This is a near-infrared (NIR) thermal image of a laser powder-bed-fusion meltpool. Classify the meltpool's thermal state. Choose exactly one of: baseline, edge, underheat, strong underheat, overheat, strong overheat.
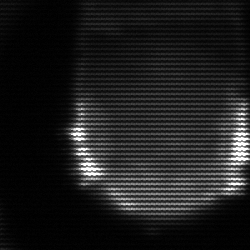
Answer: edge